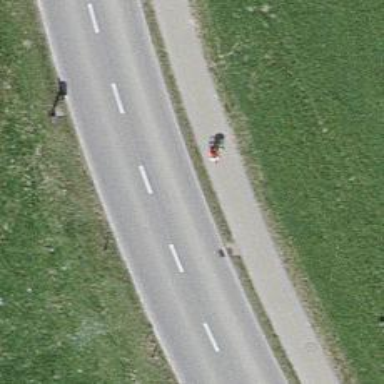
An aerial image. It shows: Secondary road with cycle track on the left side.